Brain MRI, t2w sequence, axial 2D slice.
Patient: age 33, sex F, weight 95 kg, height 1.95 m
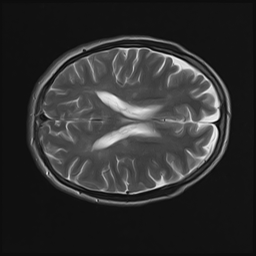